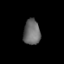
Tissue: lung
Cell type: Epithelial cells
Senescence score: 0.2136
Nuclear area (px): 414
Mean DAPI intensity: 107.807